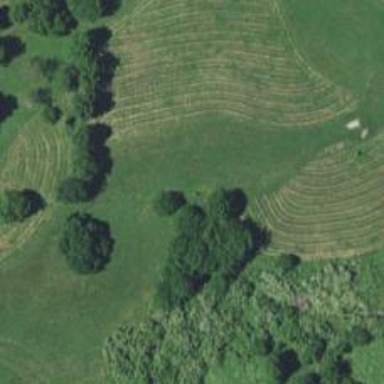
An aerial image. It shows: Disc golf hole.